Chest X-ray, PA view. Patient: 13 years old, sex M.
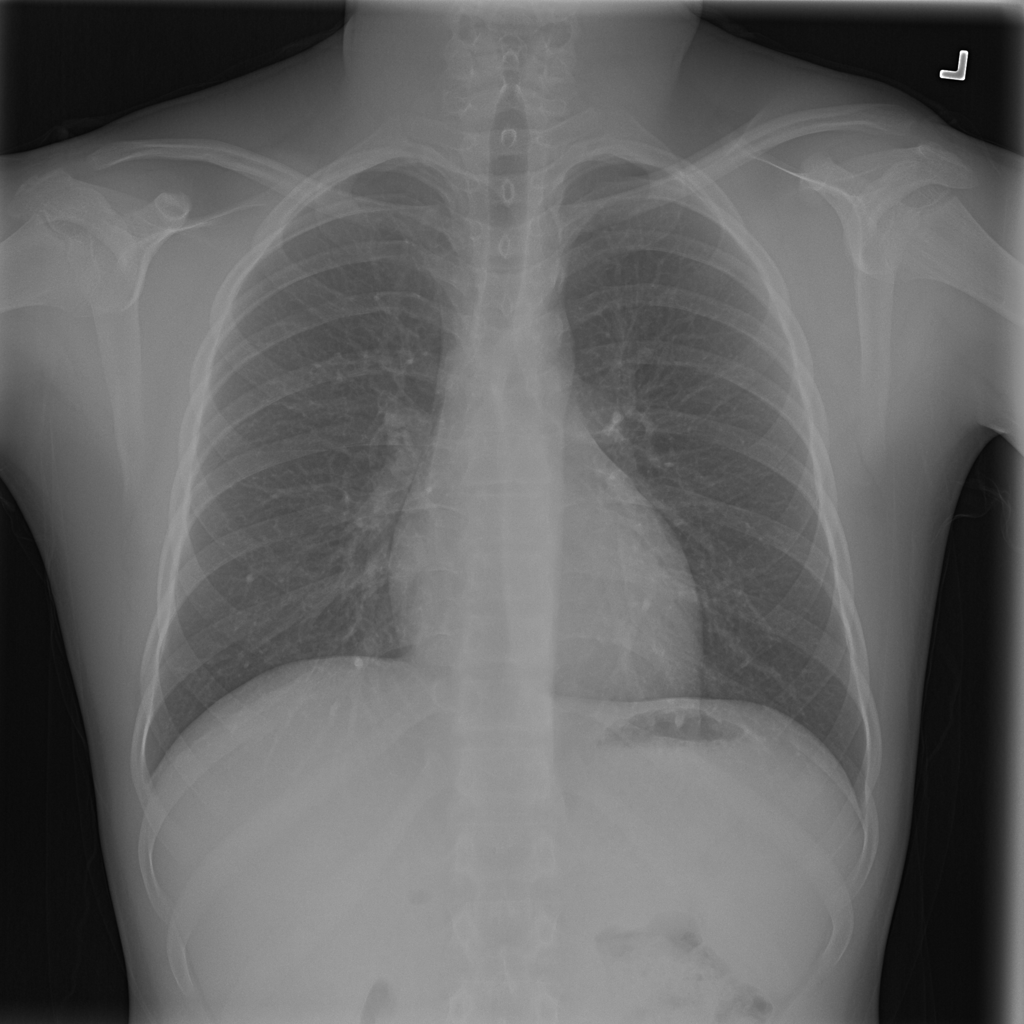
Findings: No Finding